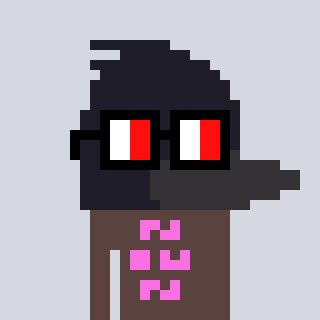
a pixel art character with square glasses with black frames and red eyes, a raven-shaped head and a darkbrown-colored body on a cool background